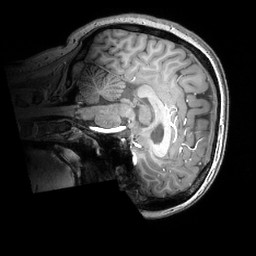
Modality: T1w
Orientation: sagittal
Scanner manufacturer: philips
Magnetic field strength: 7 T
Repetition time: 0.008 s
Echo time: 0.001974 s